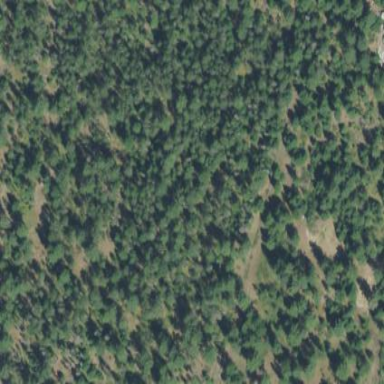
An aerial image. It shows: Mixed forest with variety of leaf types and cycles.